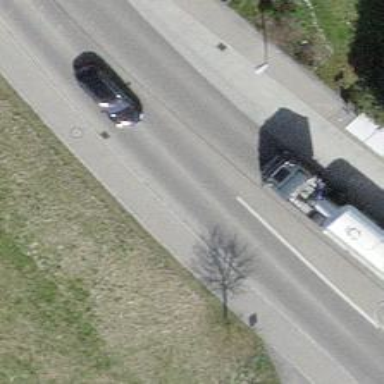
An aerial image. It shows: Bus stop with designated stop position for public transport.